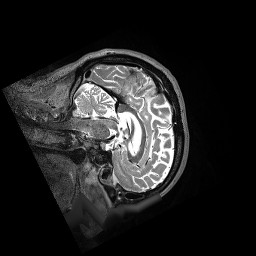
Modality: T2w
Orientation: sagittal
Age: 65
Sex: male